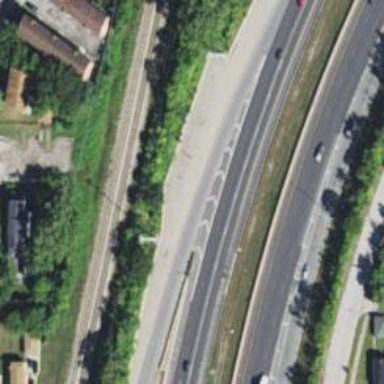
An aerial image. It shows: Motorway link.